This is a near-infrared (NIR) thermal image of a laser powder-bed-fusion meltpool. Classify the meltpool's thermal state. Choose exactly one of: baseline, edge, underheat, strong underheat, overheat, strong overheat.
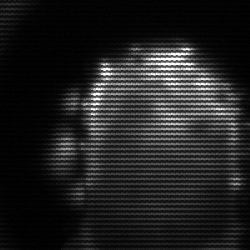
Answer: baseline